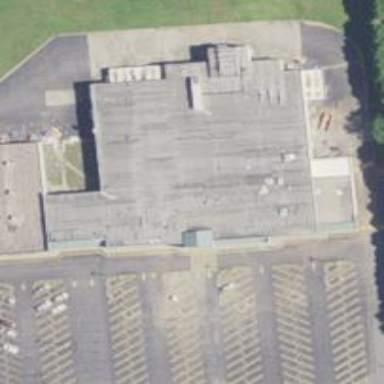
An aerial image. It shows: Supermarket building.